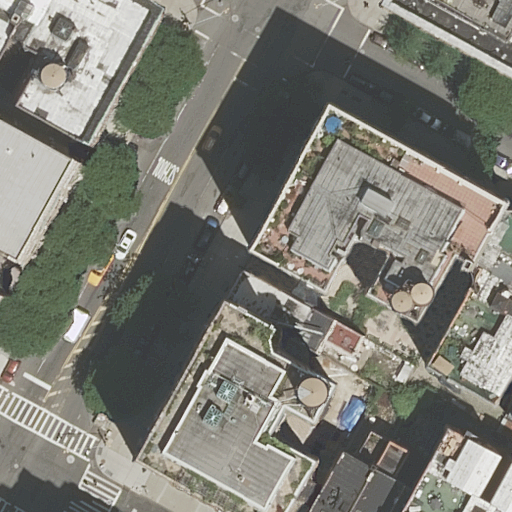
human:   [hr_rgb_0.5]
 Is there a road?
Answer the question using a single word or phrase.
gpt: yes

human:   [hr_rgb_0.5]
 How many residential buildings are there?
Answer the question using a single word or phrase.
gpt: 10

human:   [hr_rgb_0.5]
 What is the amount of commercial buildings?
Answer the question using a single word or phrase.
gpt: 0

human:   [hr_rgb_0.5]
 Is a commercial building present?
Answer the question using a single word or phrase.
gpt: no

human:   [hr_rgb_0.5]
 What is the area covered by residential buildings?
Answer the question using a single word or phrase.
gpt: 3611m2

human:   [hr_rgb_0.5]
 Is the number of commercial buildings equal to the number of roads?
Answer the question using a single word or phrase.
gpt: no

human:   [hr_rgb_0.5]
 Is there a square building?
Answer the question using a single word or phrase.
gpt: no

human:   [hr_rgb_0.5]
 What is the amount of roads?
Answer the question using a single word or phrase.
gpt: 5

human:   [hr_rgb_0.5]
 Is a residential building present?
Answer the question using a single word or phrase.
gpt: yes

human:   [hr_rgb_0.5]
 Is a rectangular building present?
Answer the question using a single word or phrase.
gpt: yes

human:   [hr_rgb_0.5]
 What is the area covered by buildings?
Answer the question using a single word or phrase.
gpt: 3611m2

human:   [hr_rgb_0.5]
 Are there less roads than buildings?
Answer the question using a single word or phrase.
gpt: yes

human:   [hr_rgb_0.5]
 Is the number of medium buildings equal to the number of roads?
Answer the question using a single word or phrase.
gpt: yes

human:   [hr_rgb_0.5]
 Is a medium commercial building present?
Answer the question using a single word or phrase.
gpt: no

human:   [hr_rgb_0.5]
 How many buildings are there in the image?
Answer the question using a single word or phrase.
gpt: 10

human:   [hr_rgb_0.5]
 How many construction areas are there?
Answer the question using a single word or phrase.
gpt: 0

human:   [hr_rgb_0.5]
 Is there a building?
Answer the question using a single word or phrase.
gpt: yes

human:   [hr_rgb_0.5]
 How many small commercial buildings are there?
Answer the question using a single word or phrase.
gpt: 0

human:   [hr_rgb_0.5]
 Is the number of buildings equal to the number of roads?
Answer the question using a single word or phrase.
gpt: no

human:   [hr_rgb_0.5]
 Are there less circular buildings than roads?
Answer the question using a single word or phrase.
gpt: yes

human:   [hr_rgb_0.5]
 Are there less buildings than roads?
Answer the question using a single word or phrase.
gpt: no

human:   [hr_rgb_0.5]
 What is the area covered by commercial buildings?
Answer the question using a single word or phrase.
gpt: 0m2

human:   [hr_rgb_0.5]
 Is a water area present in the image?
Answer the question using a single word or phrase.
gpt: no

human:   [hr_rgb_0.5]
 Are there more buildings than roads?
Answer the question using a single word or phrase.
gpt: yes

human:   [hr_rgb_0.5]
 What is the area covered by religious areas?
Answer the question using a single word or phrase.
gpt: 0m2

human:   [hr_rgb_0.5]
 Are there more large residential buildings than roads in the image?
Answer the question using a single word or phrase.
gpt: no

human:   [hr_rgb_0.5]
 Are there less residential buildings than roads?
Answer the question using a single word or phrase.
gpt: no

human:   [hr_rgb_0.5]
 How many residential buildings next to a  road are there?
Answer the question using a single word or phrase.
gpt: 10

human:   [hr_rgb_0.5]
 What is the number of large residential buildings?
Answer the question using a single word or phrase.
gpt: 2

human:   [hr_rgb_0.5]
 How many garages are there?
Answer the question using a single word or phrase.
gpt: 0

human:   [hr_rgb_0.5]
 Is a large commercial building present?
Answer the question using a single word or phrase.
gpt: no

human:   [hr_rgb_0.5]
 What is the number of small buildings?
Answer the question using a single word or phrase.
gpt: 3

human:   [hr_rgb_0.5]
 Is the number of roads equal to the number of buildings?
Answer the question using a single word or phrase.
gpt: no

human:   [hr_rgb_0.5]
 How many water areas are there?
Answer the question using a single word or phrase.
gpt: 0

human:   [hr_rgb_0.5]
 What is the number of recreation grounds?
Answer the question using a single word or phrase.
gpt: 0

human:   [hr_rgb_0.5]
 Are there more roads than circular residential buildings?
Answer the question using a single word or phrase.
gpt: yes

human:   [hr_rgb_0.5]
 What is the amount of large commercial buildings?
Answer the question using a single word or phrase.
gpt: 0

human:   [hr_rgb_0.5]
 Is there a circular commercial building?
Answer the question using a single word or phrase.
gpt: no

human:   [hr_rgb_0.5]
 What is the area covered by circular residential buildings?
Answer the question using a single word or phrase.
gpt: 0m2

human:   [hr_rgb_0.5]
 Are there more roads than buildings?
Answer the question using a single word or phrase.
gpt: no

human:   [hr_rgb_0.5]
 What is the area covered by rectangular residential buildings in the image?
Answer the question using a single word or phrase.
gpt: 679m2

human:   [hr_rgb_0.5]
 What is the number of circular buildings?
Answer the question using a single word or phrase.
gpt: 0

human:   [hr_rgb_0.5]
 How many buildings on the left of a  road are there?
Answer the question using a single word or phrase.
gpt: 5

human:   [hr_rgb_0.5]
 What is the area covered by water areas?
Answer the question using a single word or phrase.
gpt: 0m2

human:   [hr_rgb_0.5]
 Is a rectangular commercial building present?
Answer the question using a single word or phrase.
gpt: no

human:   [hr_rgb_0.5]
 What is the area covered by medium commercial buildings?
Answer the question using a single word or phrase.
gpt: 0m2

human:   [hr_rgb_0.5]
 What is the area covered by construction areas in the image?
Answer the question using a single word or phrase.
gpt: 0m2

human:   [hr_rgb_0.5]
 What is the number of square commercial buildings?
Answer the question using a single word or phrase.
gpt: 0

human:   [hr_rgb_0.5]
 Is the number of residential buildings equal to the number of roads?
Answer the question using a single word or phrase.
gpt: no

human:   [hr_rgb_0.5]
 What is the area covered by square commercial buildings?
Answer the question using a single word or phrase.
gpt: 0m2

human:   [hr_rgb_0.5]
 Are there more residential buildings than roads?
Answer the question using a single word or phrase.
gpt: yes

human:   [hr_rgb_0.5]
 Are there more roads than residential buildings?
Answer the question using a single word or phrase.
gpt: no

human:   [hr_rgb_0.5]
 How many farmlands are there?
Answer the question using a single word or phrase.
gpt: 0

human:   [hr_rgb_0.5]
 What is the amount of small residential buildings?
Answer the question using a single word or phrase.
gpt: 3

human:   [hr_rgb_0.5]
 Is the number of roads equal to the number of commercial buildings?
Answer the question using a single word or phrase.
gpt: no

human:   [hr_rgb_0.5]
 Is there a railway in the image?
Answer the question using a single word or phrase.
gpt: no

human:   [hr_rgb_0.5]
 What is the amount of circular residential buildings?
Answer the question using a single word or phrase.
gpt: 0

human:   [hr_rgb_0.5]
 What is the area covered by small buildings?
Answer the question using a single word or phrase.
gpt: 196m2

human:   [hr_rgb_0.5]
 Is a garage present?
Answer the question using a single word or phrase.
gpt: no

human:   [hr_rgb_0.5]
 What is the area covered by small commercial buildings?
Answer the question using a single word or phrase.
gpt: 0m2

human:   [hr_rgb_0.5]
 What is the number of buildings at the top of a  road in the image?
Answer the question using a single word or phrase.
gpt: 6

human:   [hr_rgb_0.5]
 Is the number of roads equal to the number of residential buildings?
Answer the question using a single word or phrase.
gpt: no

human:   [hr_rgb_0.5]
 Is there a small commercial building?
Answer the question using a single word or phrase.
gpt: no

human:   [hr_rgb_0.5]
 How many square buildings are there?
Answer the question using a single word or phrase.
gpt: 0